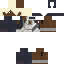
A female human skin with medium skin, wearing brown long hair dressed in a blue hoodie and black pants, featuring a closed mouth.